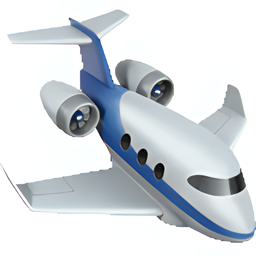
Name: small airplane
Emoji: 🛩
Group: Travel & Places
Sub-group: transport-air